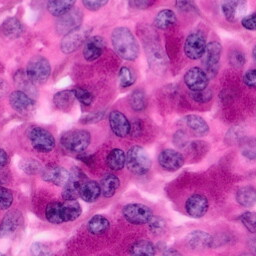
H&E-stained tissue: Pancreatic